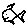
Label: fish